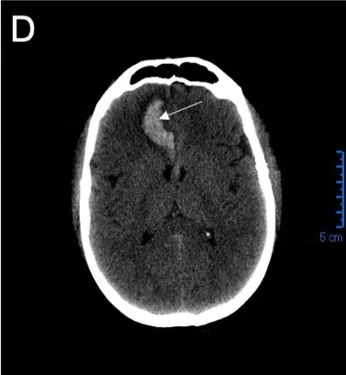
Preoperative head CT (D) shows an intraparenchymal hematoma centered in the right medial frontal lobe extending to the callosal sulcus.
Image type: radiology (ct)